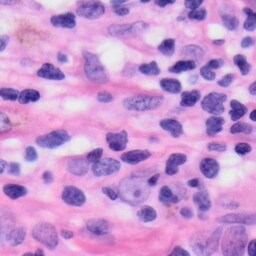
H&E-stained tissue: Skin